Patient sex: M
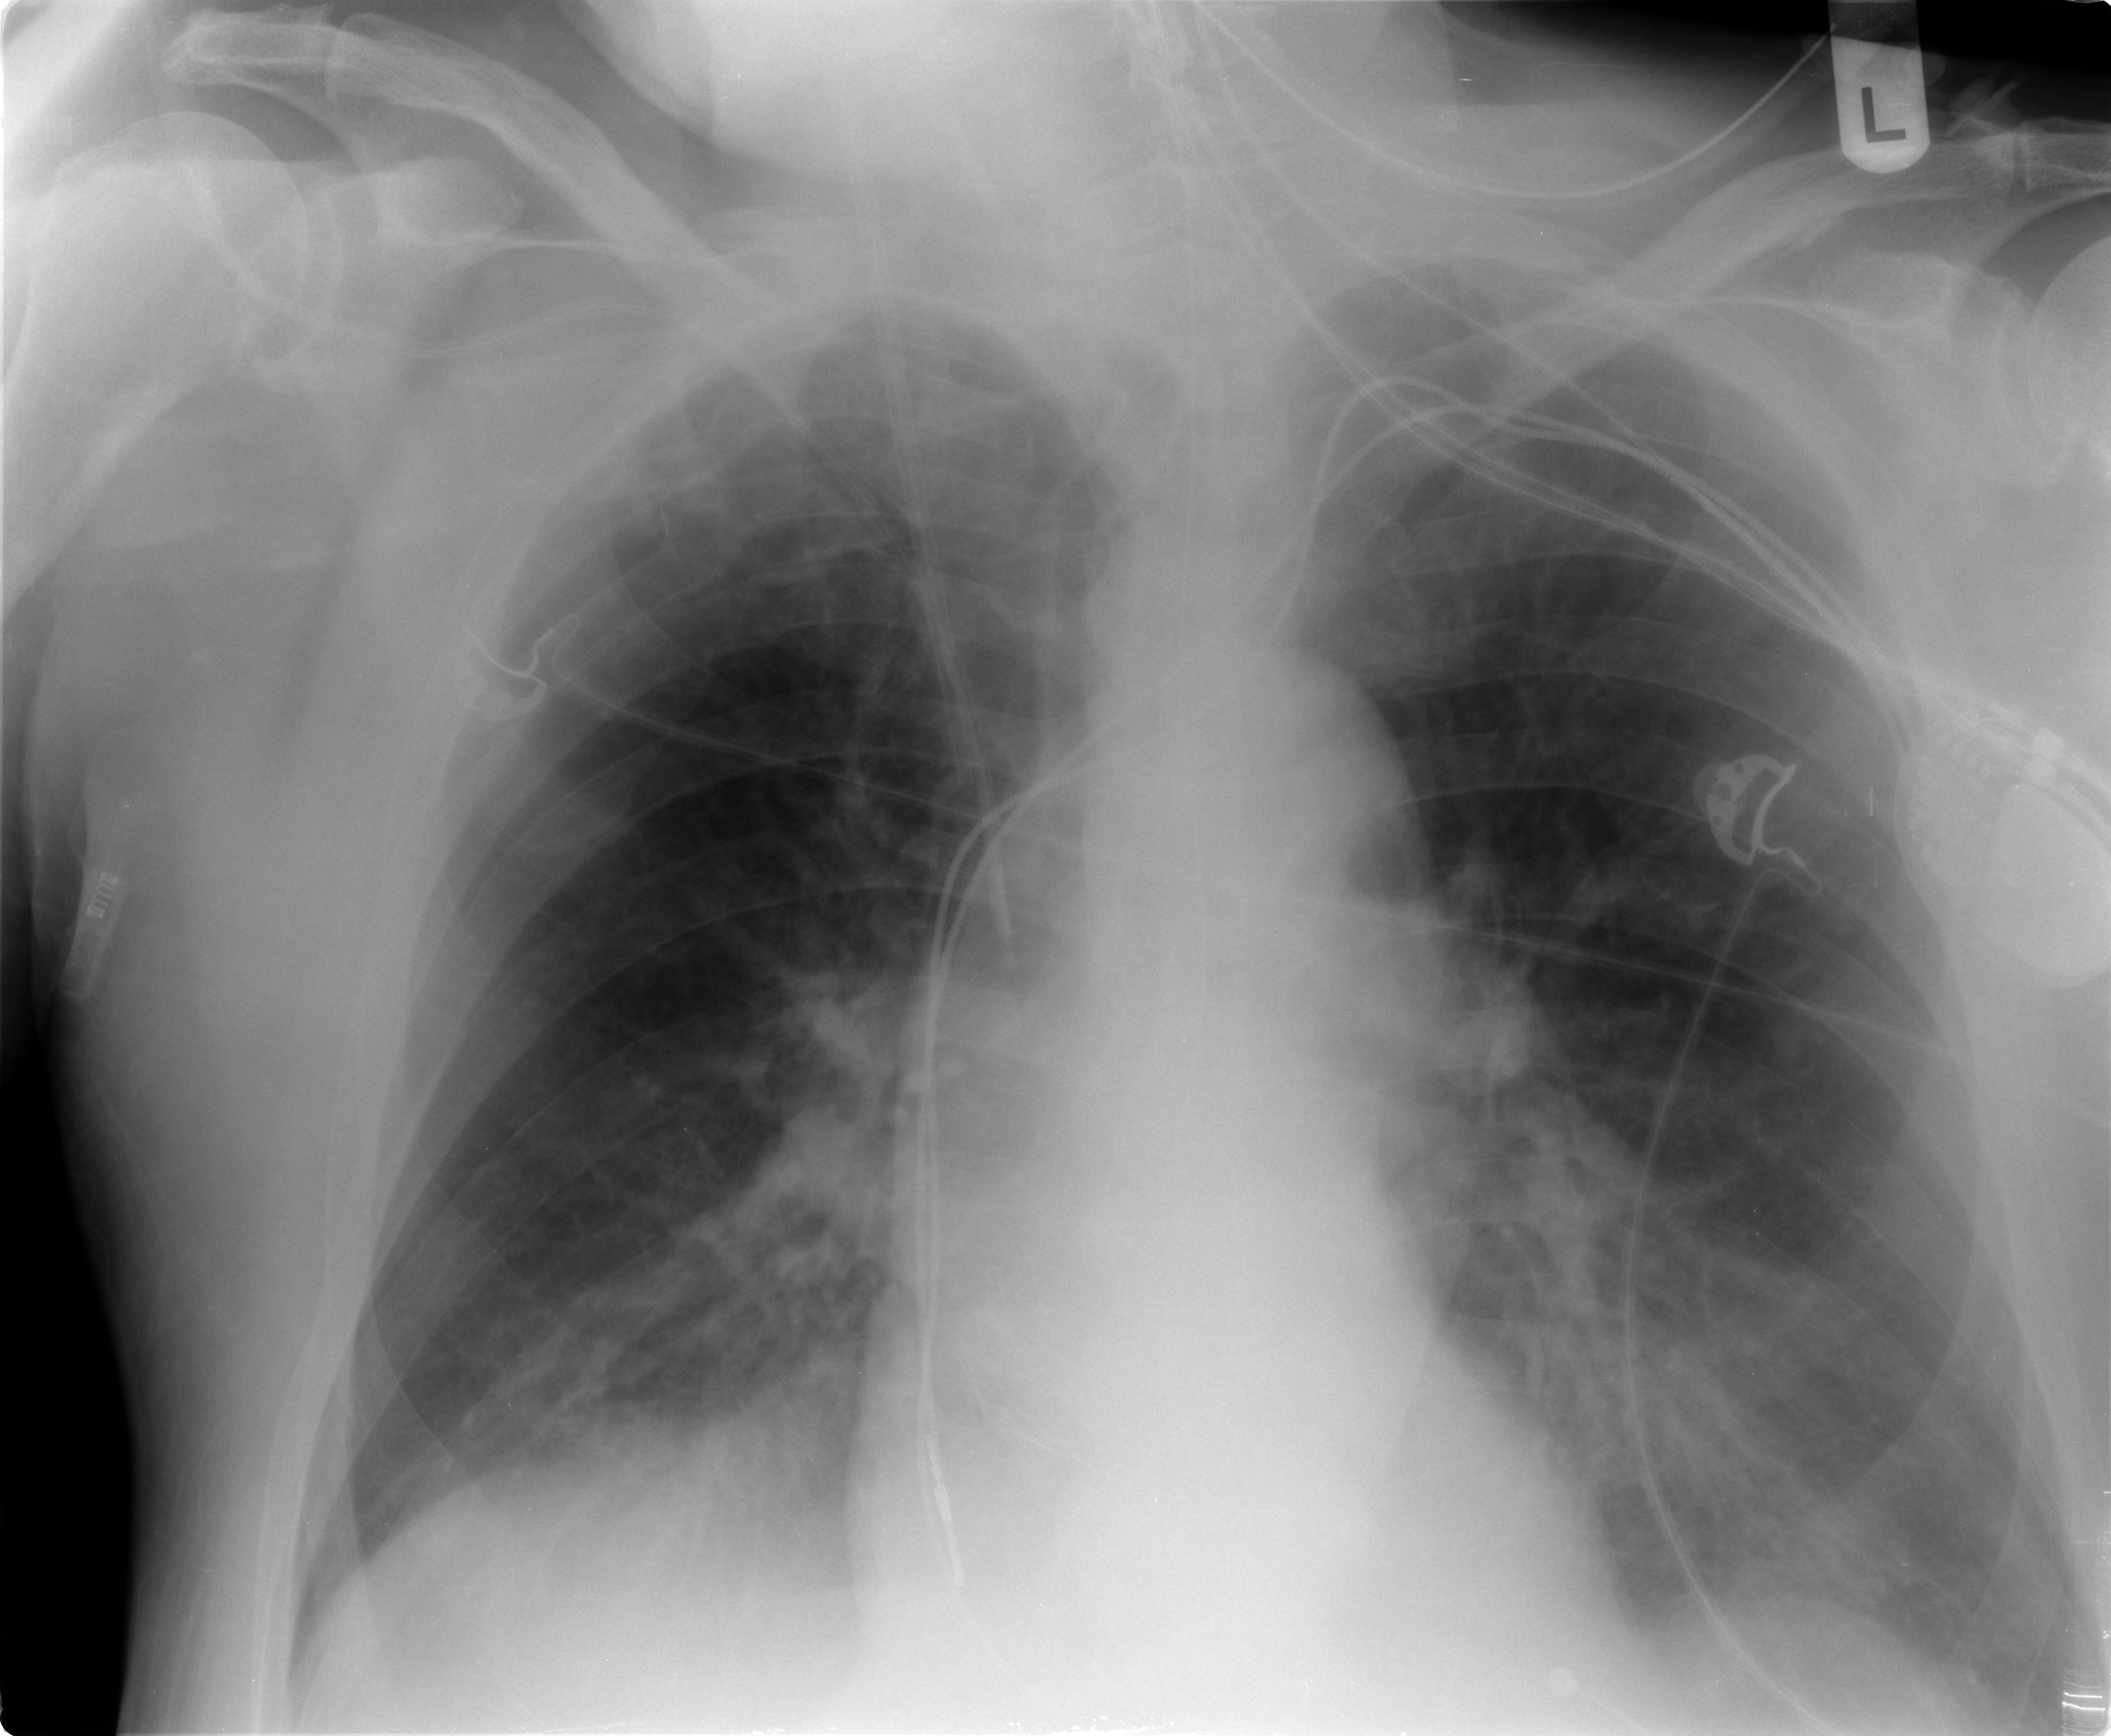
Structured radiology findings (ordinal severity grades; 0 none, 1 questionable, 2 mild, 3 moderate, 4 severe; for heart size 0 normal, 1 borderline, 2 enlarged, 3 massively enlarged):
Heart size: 1
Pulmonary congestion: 2
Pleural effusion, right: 0
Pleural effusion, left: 0
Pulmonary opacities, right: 2
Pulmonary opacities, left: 2
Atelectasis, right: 2
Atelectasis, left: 2